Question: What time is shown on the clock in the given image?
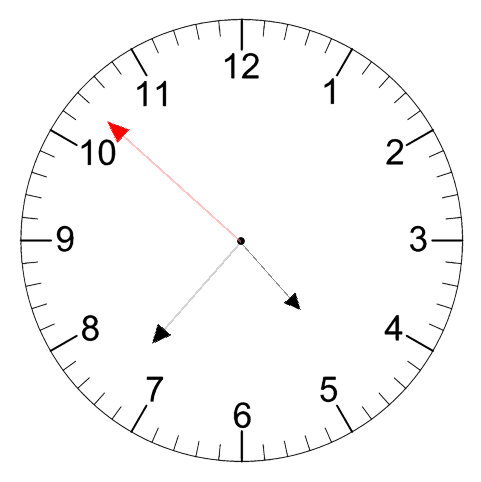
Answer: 04:36:52